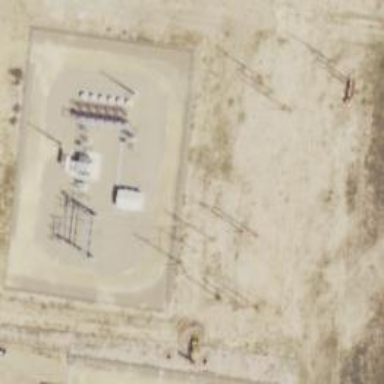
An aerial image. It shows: Triple tower power structure.